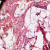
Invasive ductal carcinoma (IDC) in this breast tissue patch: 0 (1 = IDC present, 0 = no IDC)